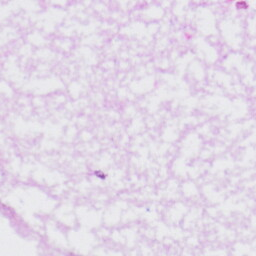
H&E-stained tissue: Liver